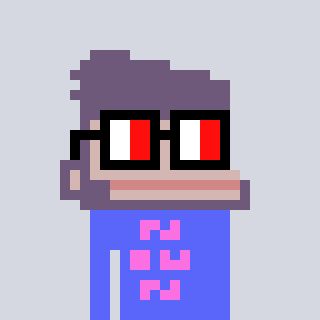
a pixel art character with square glasses with black frames and red eyes, a ape-shaped head and a purple-colored body on a cool background